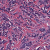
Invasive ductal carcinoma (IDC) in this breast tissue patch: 1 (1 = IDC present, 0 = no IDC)